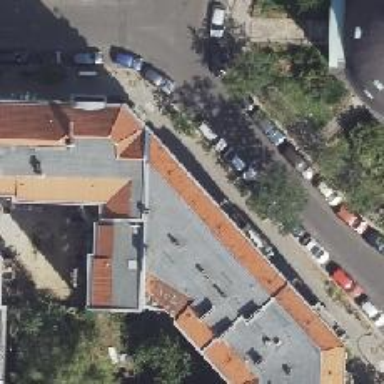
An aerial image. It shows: Kindergarten.